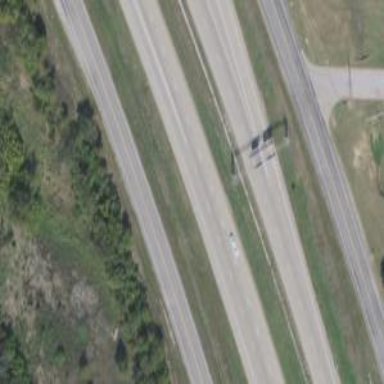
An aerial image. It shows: Tertiary road with frontage road.